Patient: sex M, age 35
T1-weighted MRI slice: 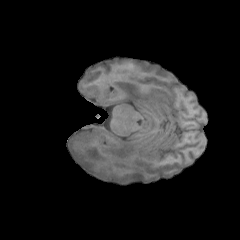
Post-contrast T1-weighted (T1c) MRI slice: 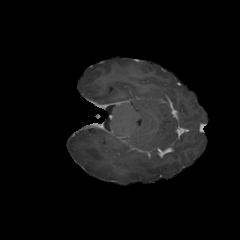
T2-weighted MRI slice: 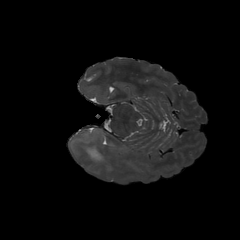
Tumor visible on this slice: yes
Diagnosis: Astrocytoma, IDH-wildtype
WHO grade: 2